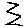
Label: zigzag